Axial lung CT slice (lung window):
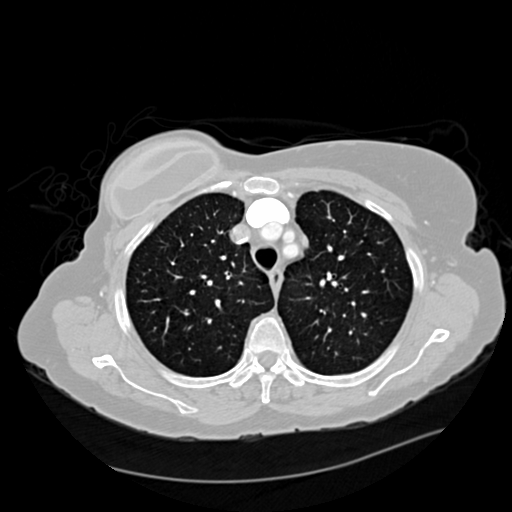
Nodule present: no